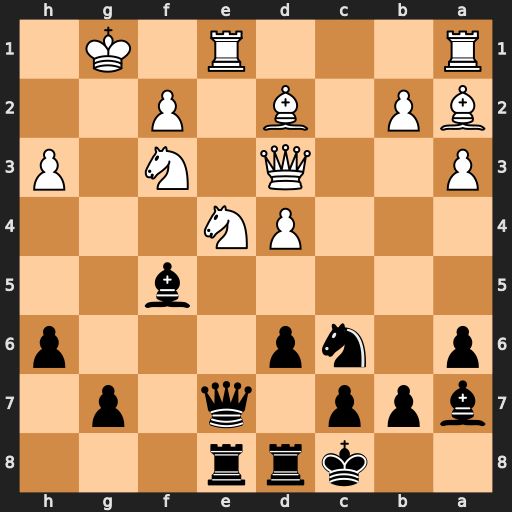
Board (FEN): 2krr3/bpp1q1p1/p1np3p/5b2/3PN3/P2Q1N1P/BP1B1P2/R3R1K1
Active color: b
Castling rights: -
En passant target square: -
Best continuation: Bxe4 Rxe4 Qxe4 Qxe4 Rxe4